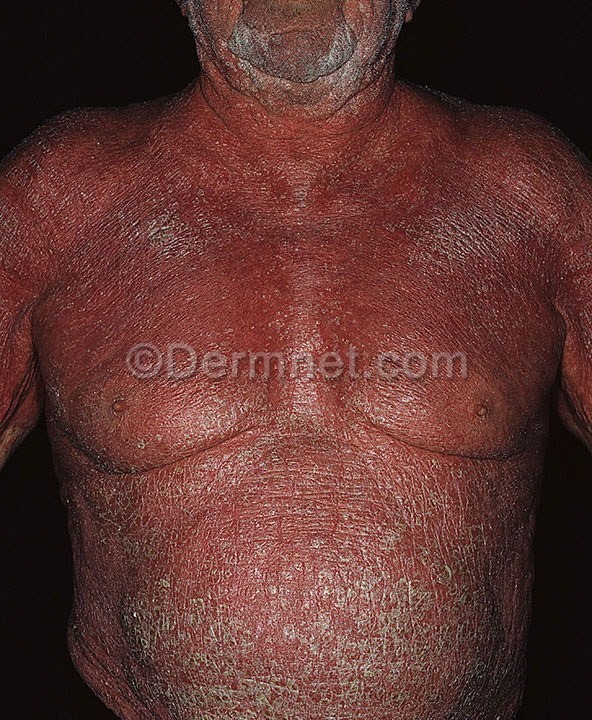
Disease: Psoriasis pictures Lichen Planus and related diseases